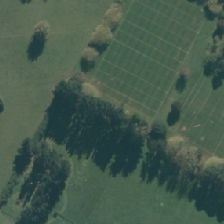
Land cover: urban_parkland